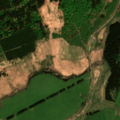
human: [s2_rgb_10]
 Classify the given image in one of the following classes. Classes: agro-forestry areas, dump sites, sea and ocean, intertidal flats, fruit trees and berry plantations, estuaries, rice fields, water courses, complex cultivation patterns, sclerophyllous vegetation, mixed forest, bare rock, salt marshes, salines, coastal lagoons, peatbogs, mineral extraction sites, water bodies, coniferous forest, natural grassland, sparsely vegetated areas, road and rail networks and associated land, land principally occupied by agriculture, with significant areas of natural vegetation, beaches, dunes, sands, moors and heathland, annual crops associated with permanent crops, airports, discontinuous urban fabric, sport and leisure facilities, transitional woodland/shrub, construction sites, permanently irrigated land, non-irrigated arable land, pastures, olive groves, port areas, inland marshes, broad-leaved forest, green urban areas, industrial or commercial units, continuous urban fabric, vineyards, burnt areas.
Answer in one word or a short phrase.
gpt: pastures, coniferous forest, mixed forest, moors and heathland, peatbogs